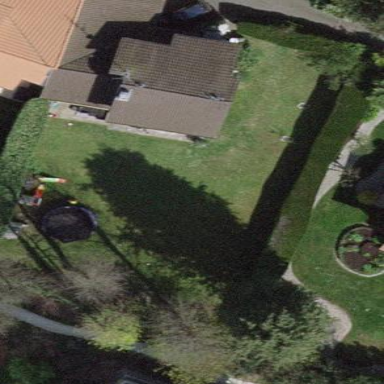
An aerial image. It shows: Garden enclosed by fence.